На схеме, показанной на рисунке, сопротивления всех резисторов одинаковы: $R_1=R_2=R_3=R$. Напряжения на клеммах батарей равны $U_1=U, U_2=2U, U_3=4U$.
Найдите: 1) направление и величину токов, протекающих по каждому из резисторов; 1) направление и величину токов, протекающих по каждому из резисторов; 2) направление и величину токов, протекающих через батареи.
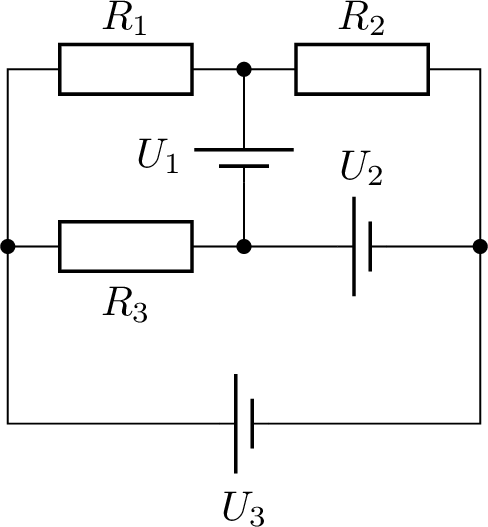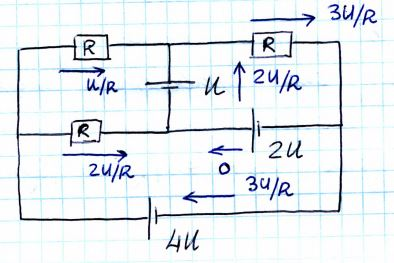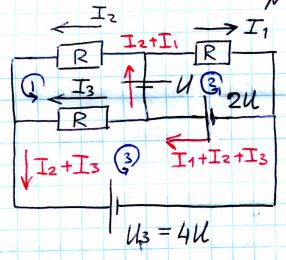
Темы:
T, Электричество, Цепи, Всероссийские, Цепь с резистором